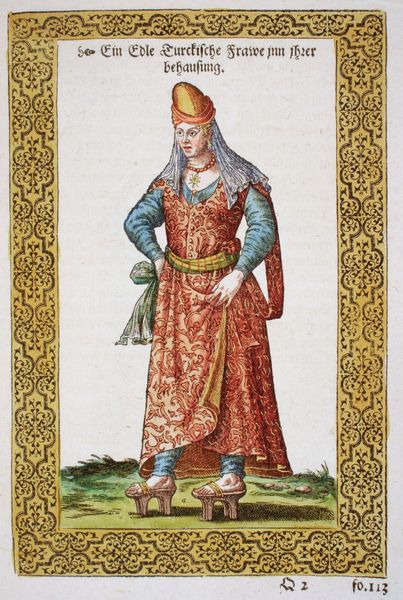
Titel: "Ein Edle Turckische Frawe inn ihrer behausung"
Künstler: Nicolas de Nicolai
Standort: Berlin
Institution: Kunstbibliothek
Schlagwörter: blau, nackt, schatten, weiß, gelb, grün, frau, hut, kleid, licht, orange, schmuck, zeichnung, dame, gras, gürtel, rot, schleier, tuch, weg, wiese, mode, muster, ornament, schleife, hose, kappe, arme, band, kleidung, rahmen, ärmel, bild, bildnis, hände, porträt, gräser, gewand, gold, haare, kostüm, stoff, adel, perlen, rosa, kopfbedeckung, taille, füße, schrift, schuhe, kette, grafik, graphik, bordüre, ornamente, sandalen, halskette, buch, kreuz, orient, druck, stich, titel, seite, illustration, text, beschriftung, überschrift, asiatisch, koloriert, kopfputz, stelzen, beutel, brokat, umschlag, verziert, tracht, anhänger, mittelalter, mitra, adlige, gurt, prunk, kupferstich, verzeirung, turban, türkei, nummer, beschreibung, holzschuhe, v ausschnitt, buchmalerei, edelfrau, türkin, scuhe, festkleid, korallenkette, trippen, s, ele frau, edle frau, roband, kothurn